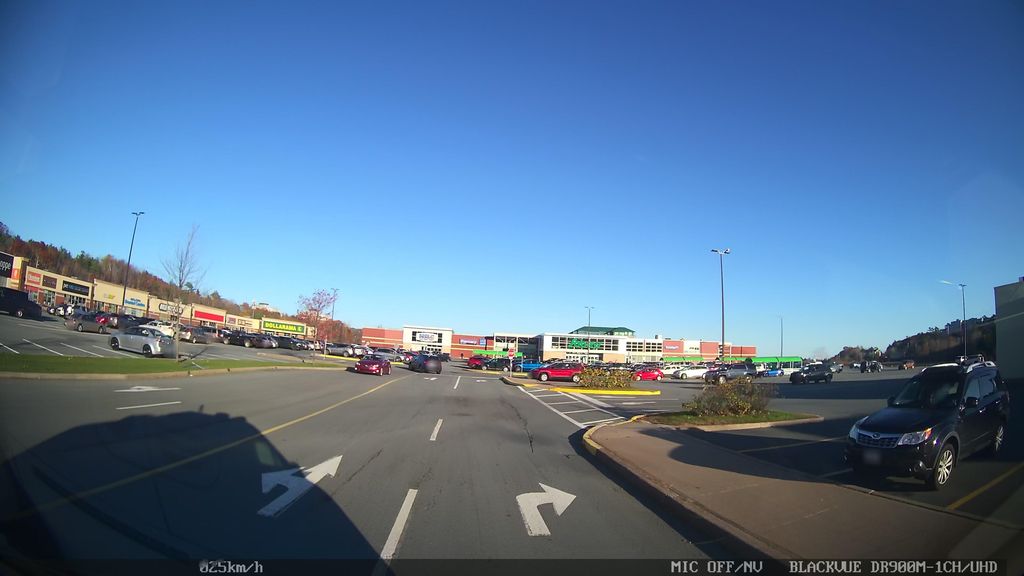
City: halifax